Field crop: maize
Growth stage: 2
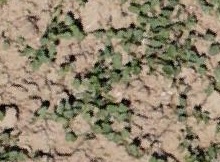
Species: convolvulus